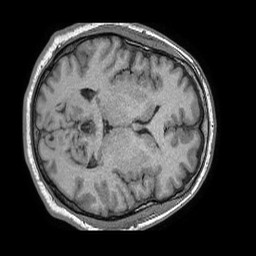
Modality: T1w
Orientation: axial
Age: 37
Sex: male
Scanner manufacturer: philips
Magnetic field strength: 1.5 T
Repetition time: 0.007696 s
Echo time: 0.003573 s